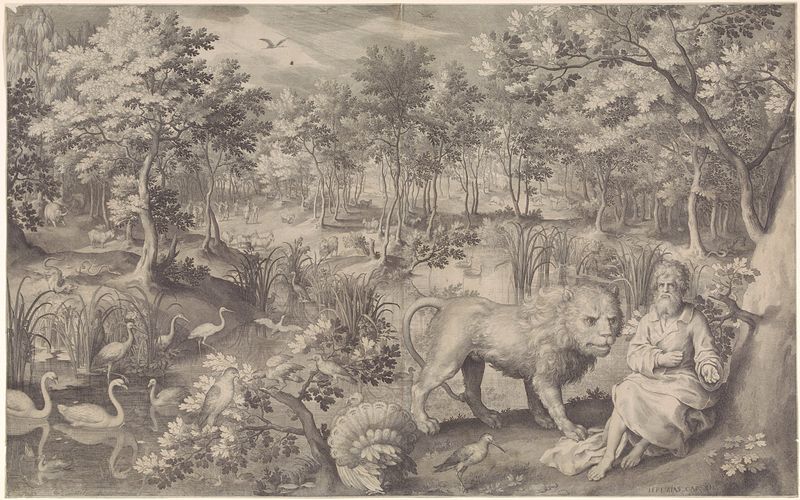
Titel: Jeremia in de wildernis
Künstler: Nicolaes de Bruyn
Standort: Amsterdam
Institution: Rijksmuseum
Schlagwörter: baum, blätter, laub, mann, vogel, wasser, bäume, fluss, see, teich, blumen, zeichnung, gras, park, tiere, natur, schilf, vögel, busch, sitzend, blatt, wald, garten, schwan, stämme, paradies, schild, stich, kranich, reiher, sumpf, prediger, truthahn, predigt, heiliger, löwe, papagei, schwäne, schnepfe, kraniche, hieronymus, franz von assisi